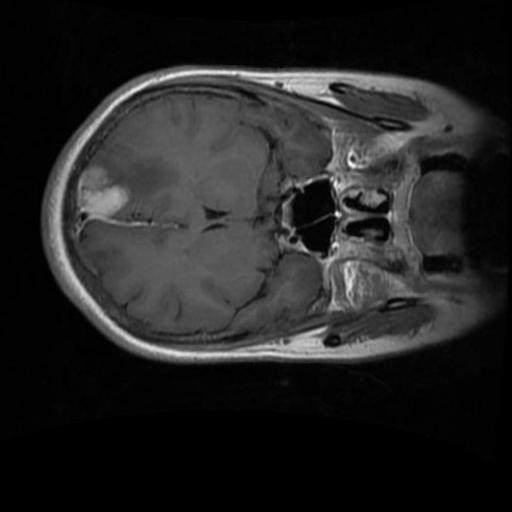
Label: brain_menin